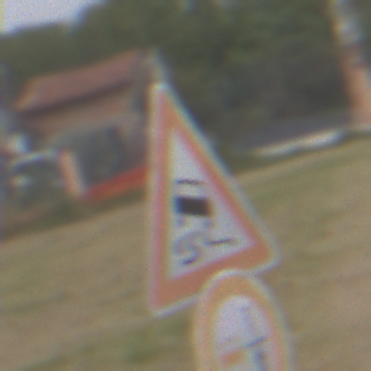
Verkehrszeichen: SchleuderOderRutschgefahr
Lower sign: VerbotUeberholenEinspurigeFahrzeuge
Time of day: Midday
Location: Outdoor (Suburban)
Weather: Overcast
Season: NotSpecified
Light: Natural